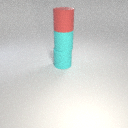
large red rubber cylinder above large cyan rubber cylinder